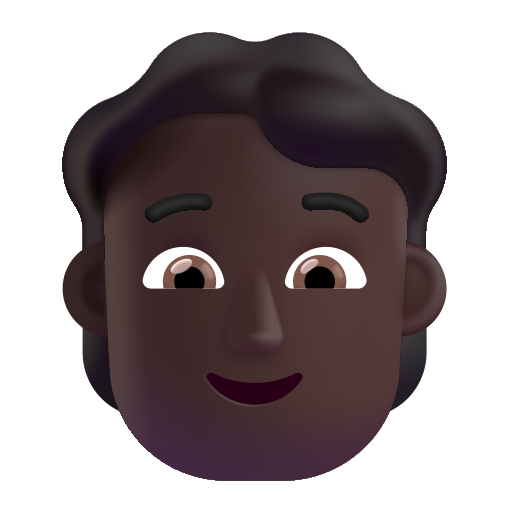
person color dark